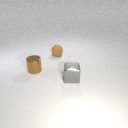
small gray metal cube in front of small brown rubber sphere